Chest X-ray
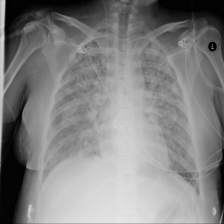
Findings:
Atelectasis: negative
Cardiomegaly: negative
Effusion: negative
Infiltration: positive
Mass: negative
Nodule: negative
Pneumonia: negative
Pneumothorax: negative
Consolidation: negative
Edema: positive
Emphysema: negative
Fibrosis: negative
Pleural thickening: negative
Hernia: negative